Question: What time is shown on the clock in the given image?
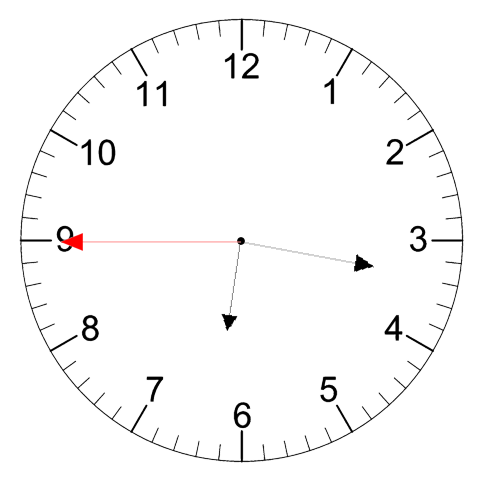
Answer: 06:16:45